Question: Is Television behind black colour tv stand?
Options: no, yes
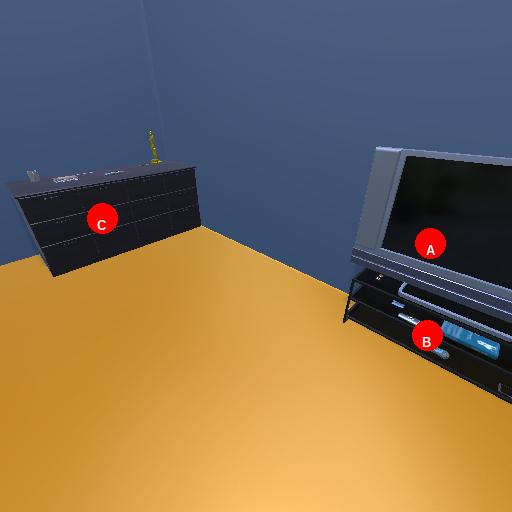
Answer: no